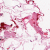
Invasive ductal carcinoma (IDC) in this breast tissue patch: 0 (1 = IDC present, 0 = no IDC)